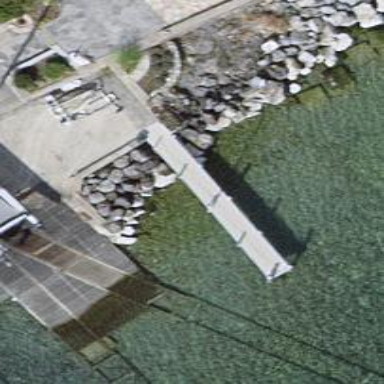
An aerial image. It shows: Man-made pier.